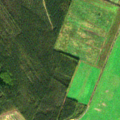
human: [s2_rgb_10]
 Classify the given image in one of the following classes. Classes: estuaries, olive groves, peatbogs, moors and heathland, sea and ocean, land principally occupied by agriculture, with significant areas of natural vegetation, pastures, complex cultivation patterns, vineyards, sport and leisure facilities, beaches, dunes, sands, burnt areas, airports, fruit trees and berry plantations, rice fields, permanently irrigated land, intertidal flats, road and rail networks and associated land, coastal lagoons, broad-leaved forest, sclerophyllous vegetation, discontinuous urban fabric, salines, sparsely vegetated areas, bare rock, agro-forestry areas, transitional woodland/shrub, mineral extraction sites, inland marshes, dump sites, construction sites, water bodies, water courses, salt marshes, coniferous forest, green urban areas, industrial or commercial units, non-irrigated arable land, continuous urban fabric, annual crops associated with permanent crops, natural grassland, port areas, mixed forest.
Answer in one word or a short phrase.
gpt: non-irrigated arable land, coniferous forest, transitional woodland/shrub